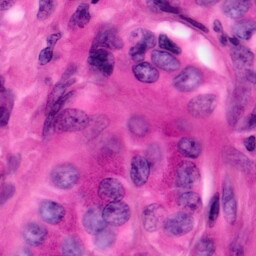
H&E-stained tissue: Pancreatic